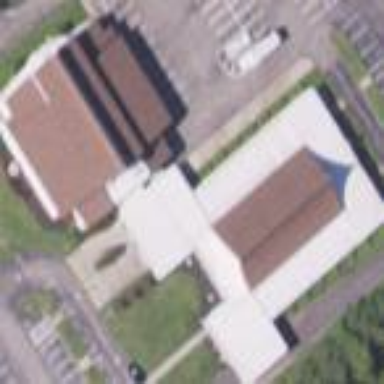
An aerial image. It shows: Building serving as place of worship.